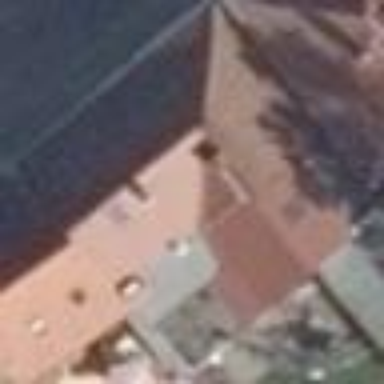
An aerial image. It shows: Building.